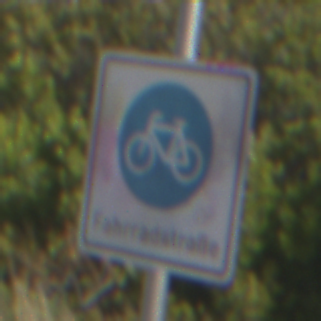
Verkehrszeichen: BeginnFahrradstrasse
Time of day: MorningAfternoon
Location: Outdoor (Nature)
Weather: Clear
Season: NotSpecified
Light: Natural